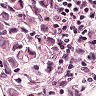
Metastatic tissue present: yes